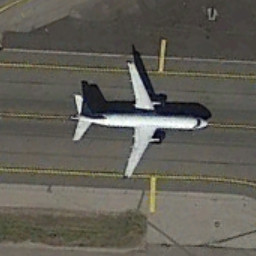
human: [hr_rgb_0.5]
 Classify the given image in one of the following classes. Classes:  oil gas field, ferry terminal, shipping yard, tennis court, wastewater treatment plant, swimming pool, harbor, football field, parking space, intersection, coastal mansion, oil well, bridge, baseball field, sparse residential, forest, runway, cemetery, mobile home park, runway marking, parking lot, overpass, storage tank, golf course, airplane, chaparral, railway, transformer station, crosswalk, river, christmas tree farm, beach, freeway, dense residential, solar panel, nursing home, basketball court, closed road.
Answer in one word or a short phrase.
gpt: airplane